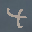
Label: 4